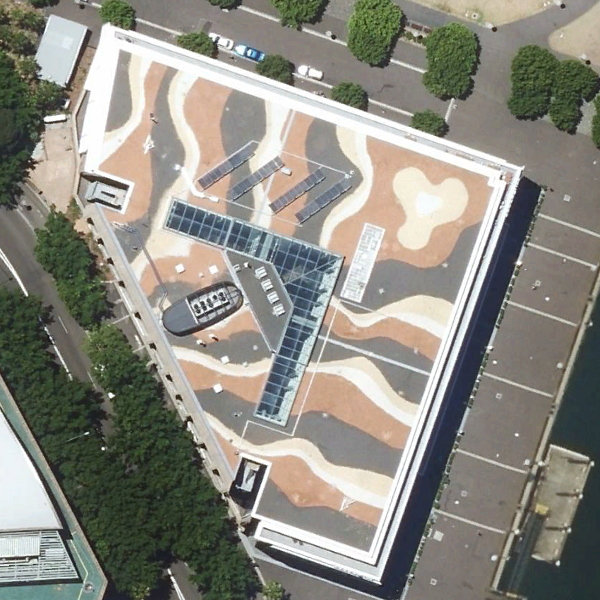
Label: Center